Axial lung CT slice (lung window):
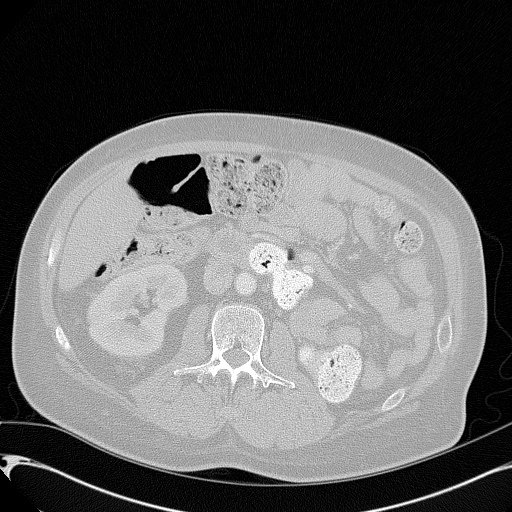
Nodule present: no